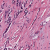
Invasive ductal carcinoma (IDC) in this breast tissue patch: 1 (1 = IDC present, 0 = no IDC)